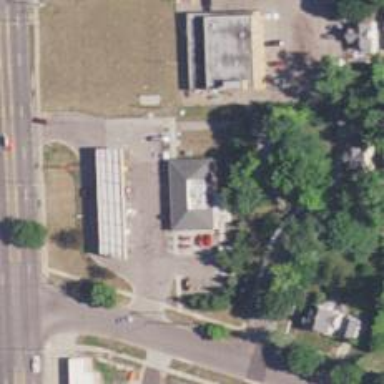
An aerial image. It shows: Convenience shop.